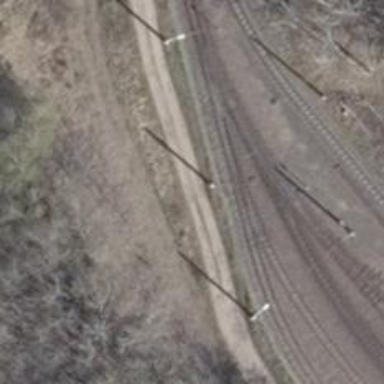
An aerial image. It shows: Gravel track with grade3 tracktype.